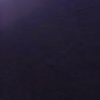
Label: space